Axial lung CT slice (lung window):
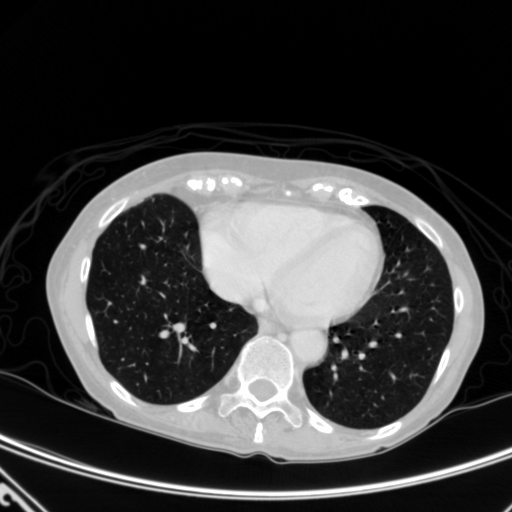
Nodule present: no